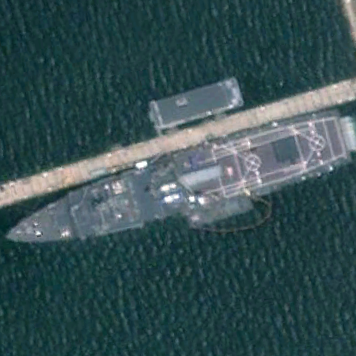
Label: combat